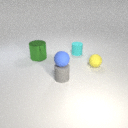
large green metal cylinder to the left of small cyan rubber cylinder